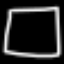
Label: square